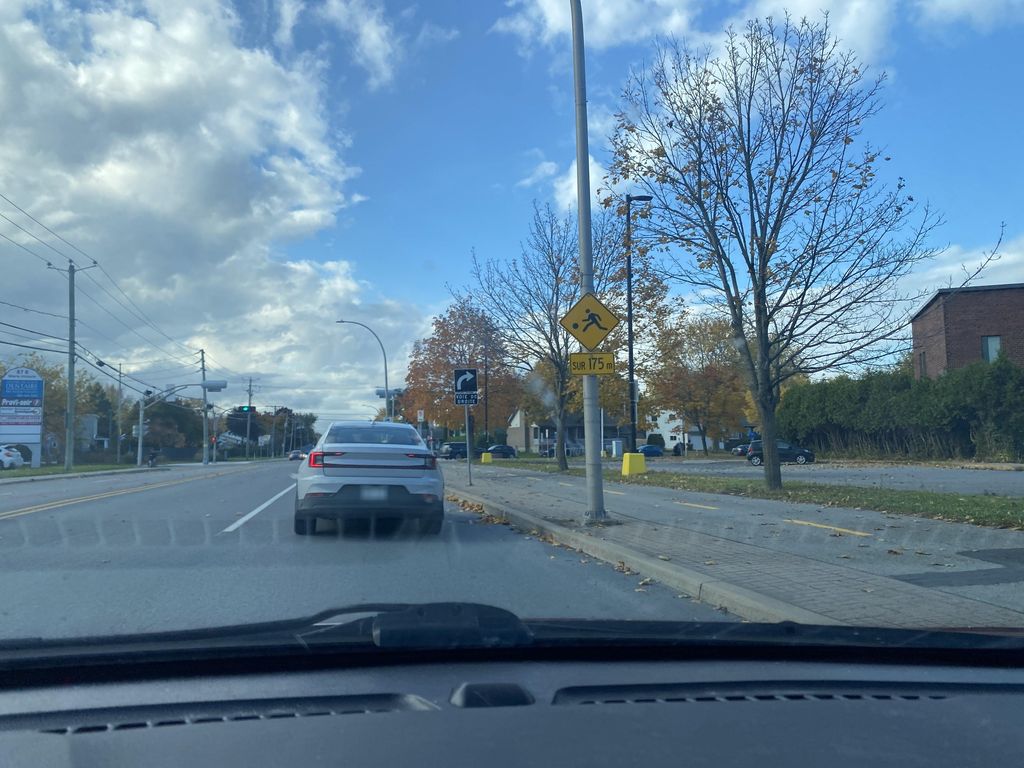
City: montreal